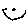
Label: smiley face